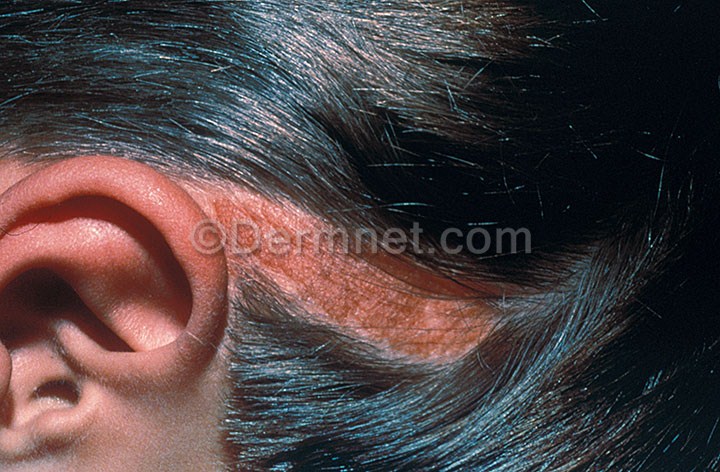
Disease: Seborrheic Keratoses and other Benign Tumors